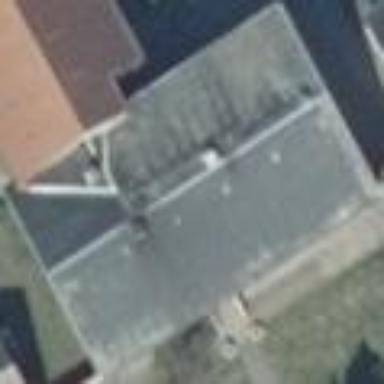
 oriented along the structure. The roof is painted grey."